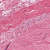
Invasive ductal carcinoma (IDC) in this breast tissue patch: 0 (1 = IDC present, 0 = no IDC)